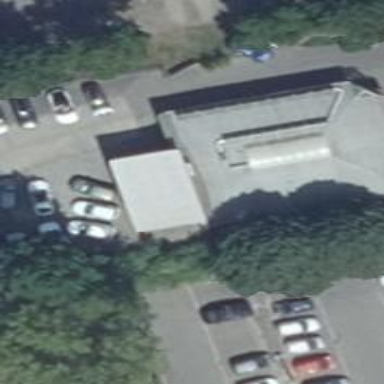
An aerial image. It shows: Car shop building.